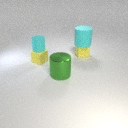
small cyan rubber cylinder in front of large cyan rubber cylinder